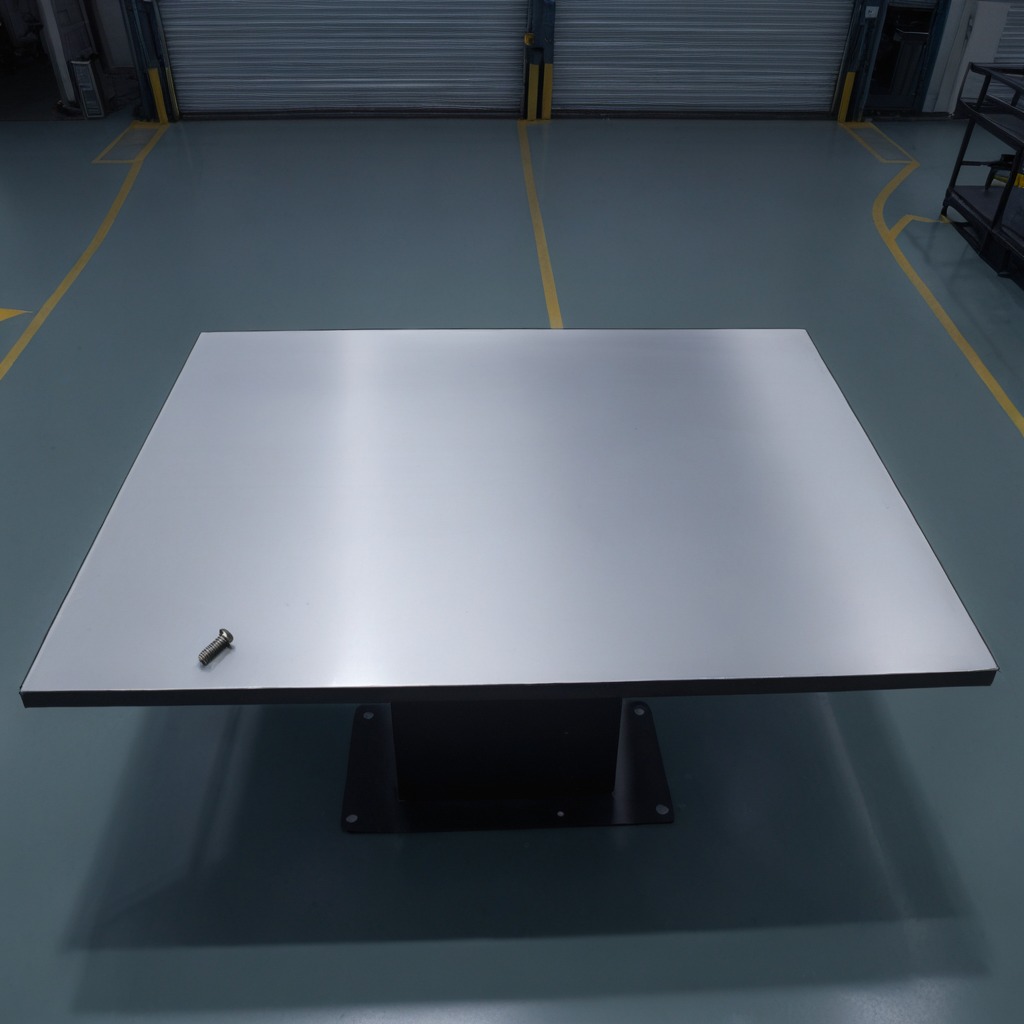
A coiled metal spring is lying on the clean empty table in the basement in the evening.